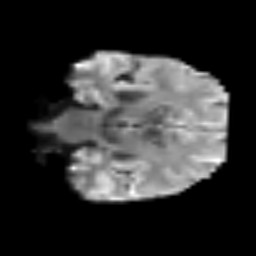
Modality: T2w
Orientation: coronal
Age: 64
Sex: male
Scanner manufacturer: siemens
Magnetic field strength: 3 T
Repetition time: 3.2 s
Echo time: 0.081 s